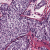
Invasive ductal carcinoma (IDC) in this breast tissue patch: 0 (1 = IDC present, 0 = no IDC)